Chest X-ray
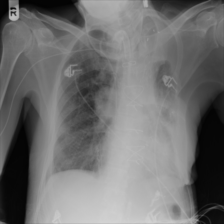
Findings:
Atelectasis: negative
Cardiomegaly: negative
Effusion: negative
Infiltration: negative
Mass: negative
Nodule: negative
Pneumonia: negative
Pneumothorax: negative
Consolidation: negative
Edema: negative
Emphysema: negative
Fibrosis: negative
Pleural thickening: positive
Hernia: negative